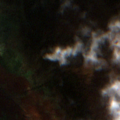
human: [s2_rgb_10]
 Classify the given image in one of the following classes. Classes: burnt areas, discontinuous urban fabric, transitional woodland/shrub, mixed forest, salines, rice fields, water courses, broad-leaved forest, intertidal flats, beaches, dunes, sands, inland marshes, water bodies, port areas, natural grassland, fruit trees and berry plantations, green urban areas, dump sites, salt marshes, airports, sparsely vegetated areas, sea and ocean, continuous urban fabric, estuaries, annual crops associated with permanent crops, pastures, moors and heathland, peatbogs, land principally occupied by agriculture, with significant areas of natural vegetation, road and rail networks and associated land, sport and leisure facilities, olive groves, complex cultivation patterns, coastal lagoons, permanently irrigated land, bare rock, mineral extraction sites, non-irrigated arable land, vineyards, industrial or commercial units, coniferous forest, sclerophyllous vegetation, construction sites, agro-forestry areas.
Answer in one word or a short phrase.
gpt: moors and heathland, peatbogs